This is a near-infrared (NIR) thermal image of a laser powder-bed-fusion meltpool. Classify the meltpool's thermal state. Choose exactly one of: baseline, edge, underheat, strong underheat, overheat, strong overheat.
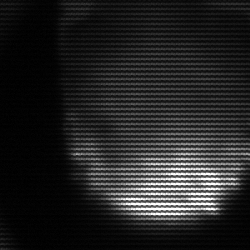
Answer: edge